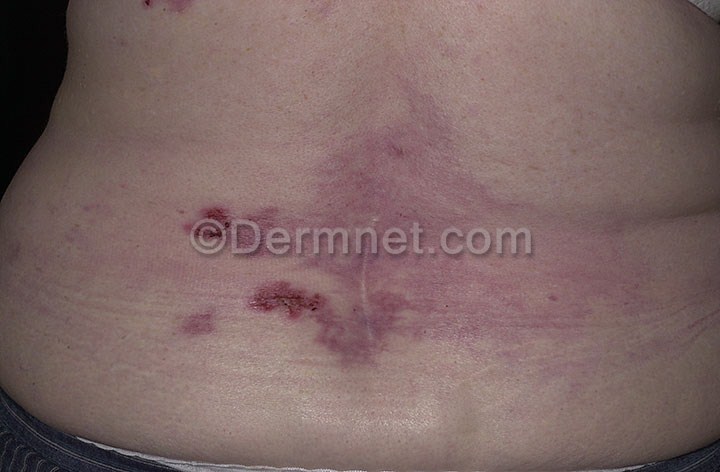
Disease: Bullous Disease Photos